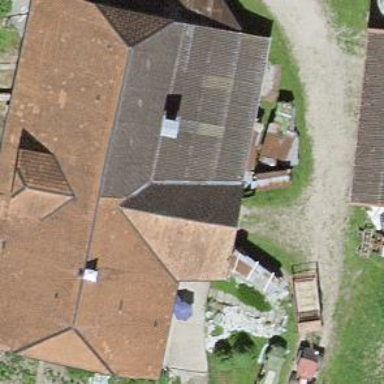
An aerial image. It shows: Farm building.